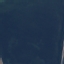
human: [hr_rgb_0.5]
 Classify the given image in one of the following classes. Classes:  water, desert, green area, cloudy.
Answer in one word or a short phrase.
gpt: water